Brain MRI, t1w sequence, axial 2D slice.
Patient: age 50, sex M, weight 95 kg, height 1.95 m
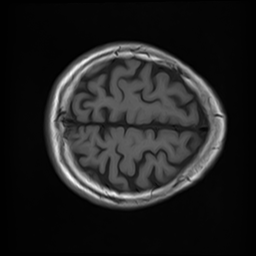